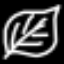
Label: leaf